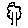
Label: tree